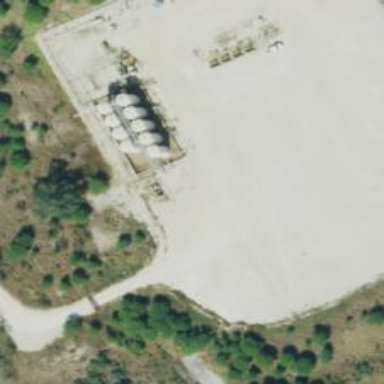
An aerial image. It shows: Storage tank with man-made structure.